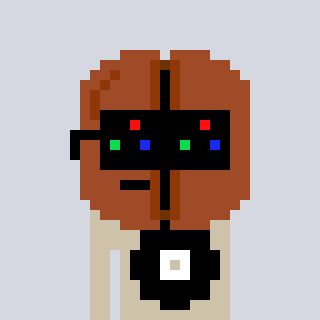
a pixel art character with square black sunglasses, a coffeebean-shaped head and a bege-colored body on a cool background